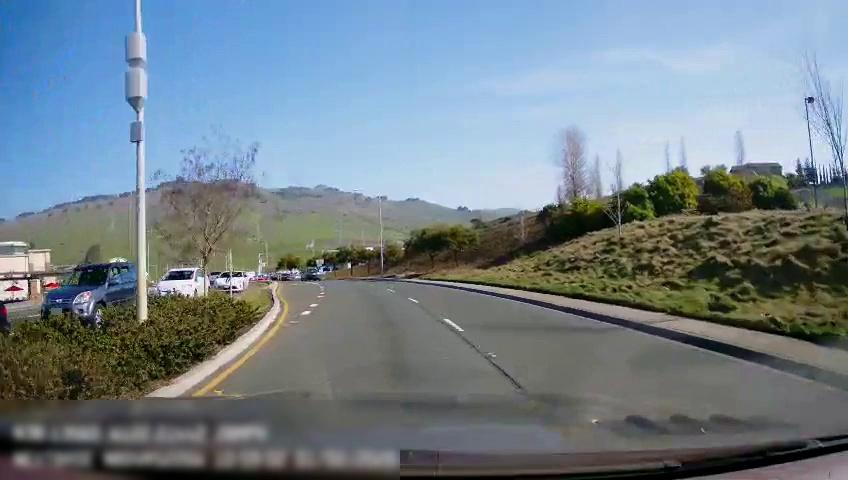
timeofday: Day
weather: Sunny
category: Drivable Space
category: Drivable Space
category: Vehicles | Car
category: Vehicles | SUV
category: Vehicles | Car
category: Vehicles | Car
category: Vehicles | SUV
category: Vehicles | Car
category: Vehicles | Car
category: Lanes | Opposite Lane
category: Lanes | Alternate Lane
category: Lanes | Alternate Lane
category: Lanes | Alternate Lane